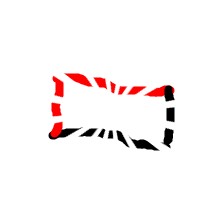
Shape: rectangle